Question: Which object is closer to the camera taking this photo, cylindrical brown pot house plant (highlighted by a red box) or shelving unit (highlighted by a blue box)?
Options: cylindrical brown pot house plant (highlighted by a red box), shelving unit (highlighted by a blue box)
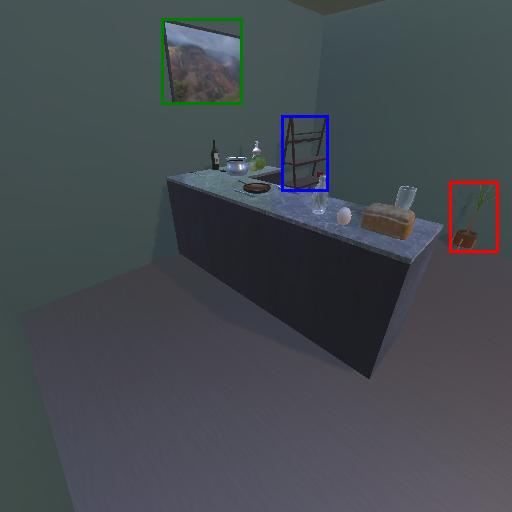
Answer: cylindrical brown pot house plant (highlighted by a red box)